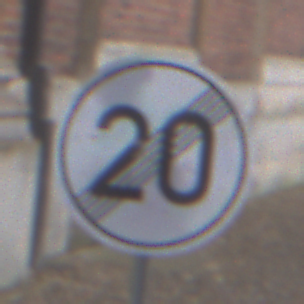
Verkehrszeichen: EndeGeschwindigkeit20
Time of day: Midday
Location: Outdoor (Urban)
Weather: Overcast
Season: NotSpecified
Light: Natural